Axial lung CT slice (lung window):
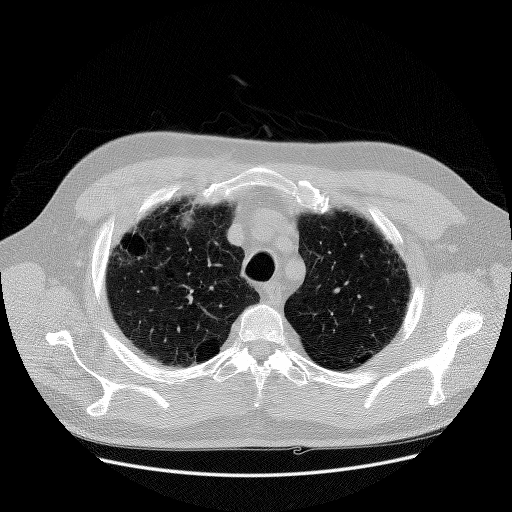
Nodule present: no